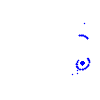
Particle: electron